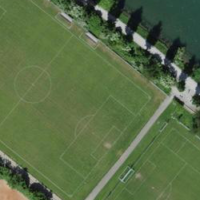
EUNIS habitat code: 53
Species observed at this site:
Araschnia levana